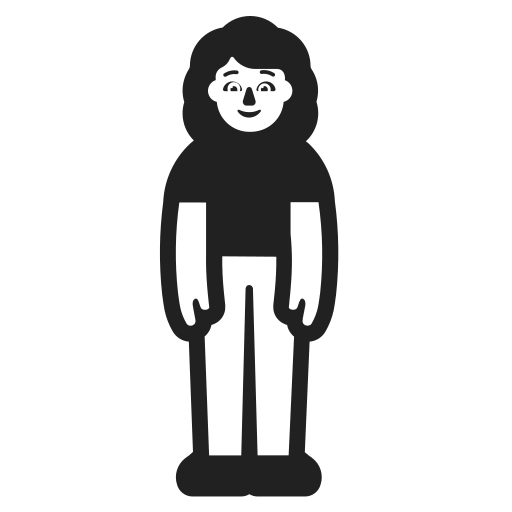
woman standing high contrast default